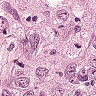
Metastatic tissue present: yes